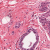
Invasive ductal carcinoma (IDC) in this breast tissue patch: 0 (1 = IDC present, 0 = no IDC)